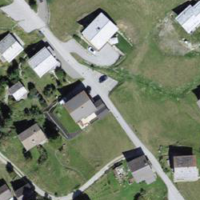
EUNIS habitat code: 55
Species observed at this site:
Geranium sanguineum